Field crop: tomato
Growth stage: 2
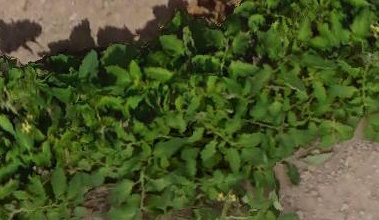
Species: tomato